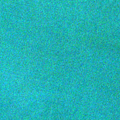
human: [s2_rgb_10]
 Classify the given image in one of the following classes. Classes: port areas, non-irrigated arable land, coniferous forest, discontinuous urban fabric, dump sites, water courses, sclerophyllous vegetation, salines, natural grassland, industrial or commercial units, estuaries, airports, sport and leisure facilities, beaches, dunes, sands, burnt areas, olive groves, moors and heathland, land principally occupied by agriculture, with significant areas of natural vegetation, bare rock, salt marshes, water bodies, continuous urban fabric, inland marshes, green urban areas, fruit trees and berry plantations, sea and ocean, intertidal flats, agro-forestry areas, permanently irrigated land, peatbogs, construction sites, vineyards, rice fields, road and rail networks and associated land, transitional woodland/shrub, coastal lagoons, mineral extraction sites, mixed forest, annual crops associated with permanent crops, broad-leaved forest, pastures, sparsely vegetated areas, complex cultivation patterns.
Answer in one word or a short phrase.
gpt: sea and ocean